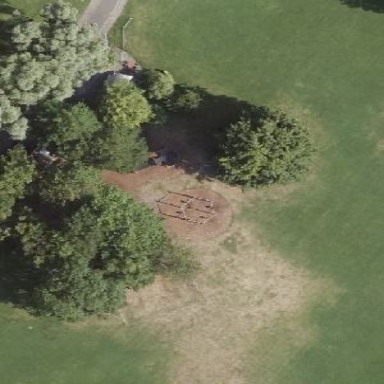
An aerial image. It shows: Playground with surface made of woodchips.